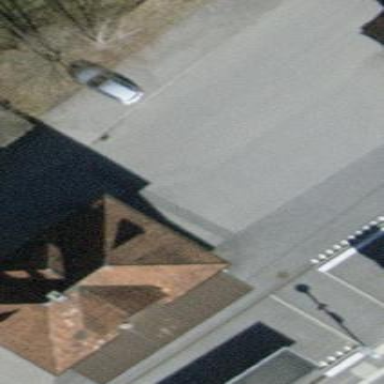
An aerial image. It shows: Train station with hipped roof shape.